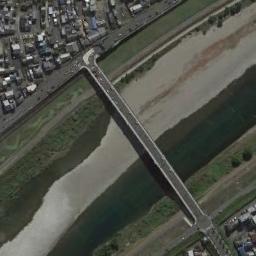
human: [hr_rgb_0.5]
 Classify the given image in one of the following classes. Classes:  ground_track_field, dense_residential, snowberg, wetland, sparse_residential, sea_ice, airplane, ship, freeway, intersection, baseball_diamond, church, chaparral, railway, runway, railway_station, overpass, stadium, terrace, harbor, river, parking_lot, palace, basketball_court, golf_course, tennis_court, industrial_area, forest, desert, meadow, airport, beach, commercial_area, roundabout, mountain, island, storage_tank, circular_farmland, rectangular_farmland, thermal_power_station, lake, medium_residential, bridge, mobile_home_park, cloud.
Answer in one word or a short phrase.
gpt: bridge